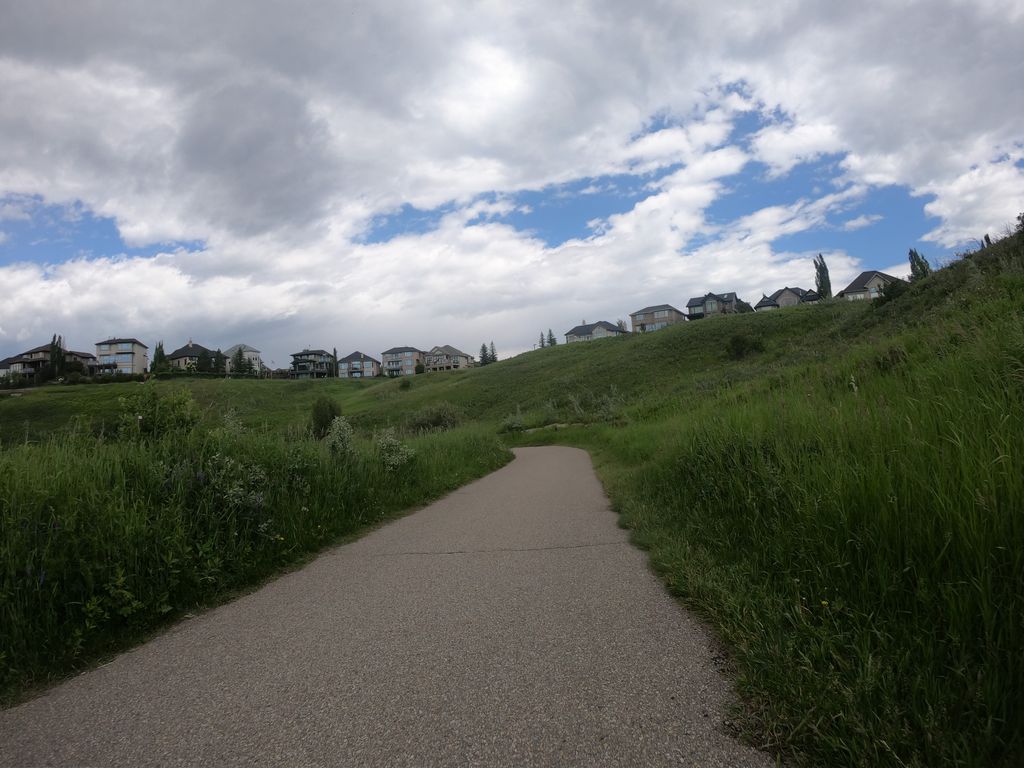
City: calgary